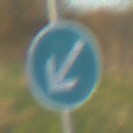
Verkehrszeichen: VorgeschriebeneVorbeifahrtLinks
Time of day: SunriseSunset
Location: Outdoor (Nature)
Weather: PartlyCloudy
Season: NotSpecified
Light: Natural